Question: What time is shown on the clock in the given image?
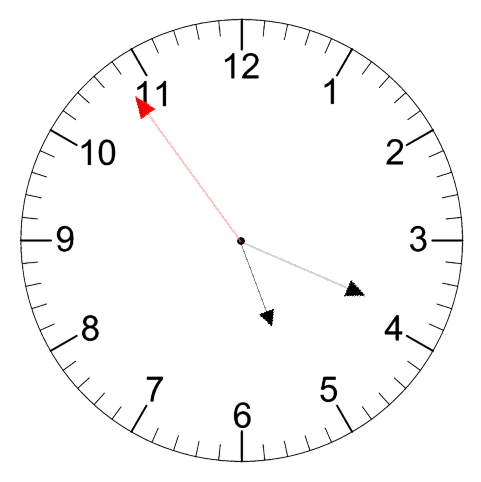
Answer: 05:18:54